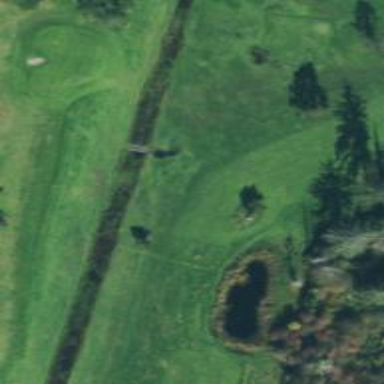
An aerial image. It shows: Path for both road and golf.